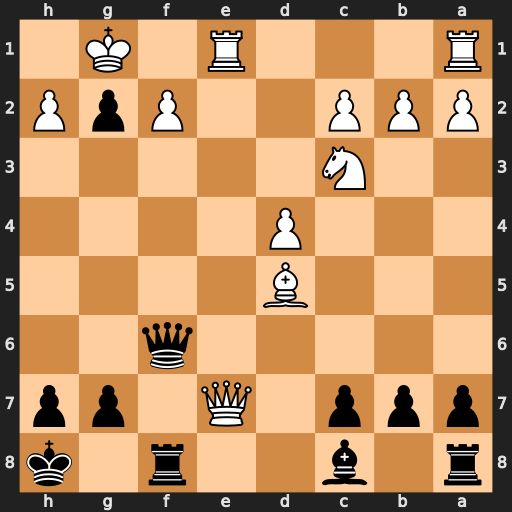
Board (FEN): r1b2r1k/ppp1Q1pp/5q2/3B4/3P4/2N5/PPP2PpP/R3R1K1
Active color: b
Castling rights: -
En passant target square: -
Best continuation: Qxf2#